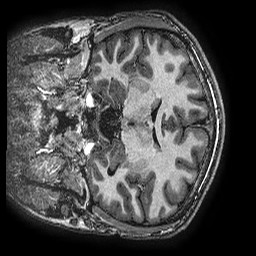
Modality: T1w
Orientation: coronal
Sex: male
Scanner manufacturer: ge
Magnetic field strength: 3 T
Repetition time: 0.00766 s
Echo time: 0.003476 s